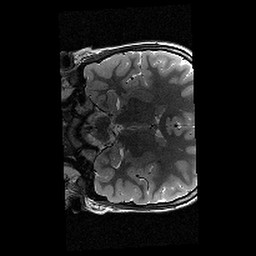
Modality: T2w
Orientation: coronal
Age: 10
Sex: female
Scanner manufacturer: siemens
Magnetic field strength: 3 T
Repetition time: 9.23 s
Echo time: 0.067 s